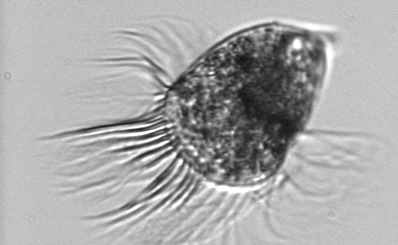
Label: Pelagostrobilidium